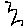
Label: zigzag